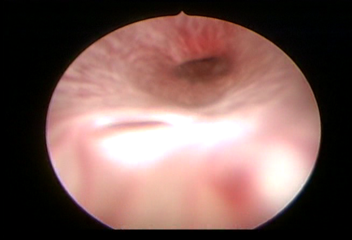
Modality: WLC
Class: Normal mucosa
Bladder cancer association: No